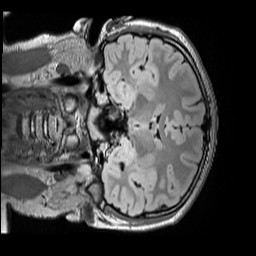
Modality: FLAIR
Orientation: coronal
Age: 12
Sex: female
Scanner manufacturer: siemens
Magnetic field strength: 3 T
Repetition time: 5 s
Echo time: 0.388 s